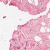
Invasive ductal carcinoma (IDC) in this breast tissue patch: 0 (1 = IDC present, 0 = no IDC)